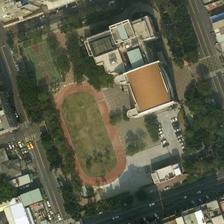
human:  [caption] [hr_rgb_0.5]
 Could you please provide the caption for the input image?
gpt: integrated with lush trees, the playground here enjoys an amazing ambience .

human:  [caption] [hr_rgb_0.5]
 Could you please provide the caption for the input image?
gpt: a playground is surrounded by some trees and many buildings .

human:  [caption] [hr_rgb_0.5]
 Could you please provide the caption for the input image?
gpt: many buildings and some green trees are around a playground .

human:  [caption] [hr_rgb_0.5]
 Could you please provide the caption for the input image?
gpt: a playground with a basketball field next to it is surrounded by green plants and buildings .

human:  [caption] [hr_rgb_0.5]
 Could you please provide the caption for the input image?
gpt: a playground with a basketball field next to it is surrounded by green plants and buildings .